Question: I have 3 divs that i'm using to show navigation at the top of my page in my site. All using the JQuery function:
'''
$('#div_button').click( function() {
$('#div_nav').slideToggle();
);
'''
The problem is, I can get a scenario where I get 2 slidetoggles/ divs on top of one another and thats not good. When I click one button to start slideToggle I would like to remove any other divs that are currently being shown.
A picture describing the problem:

Can anyone propose a solution?
Thanks in advance
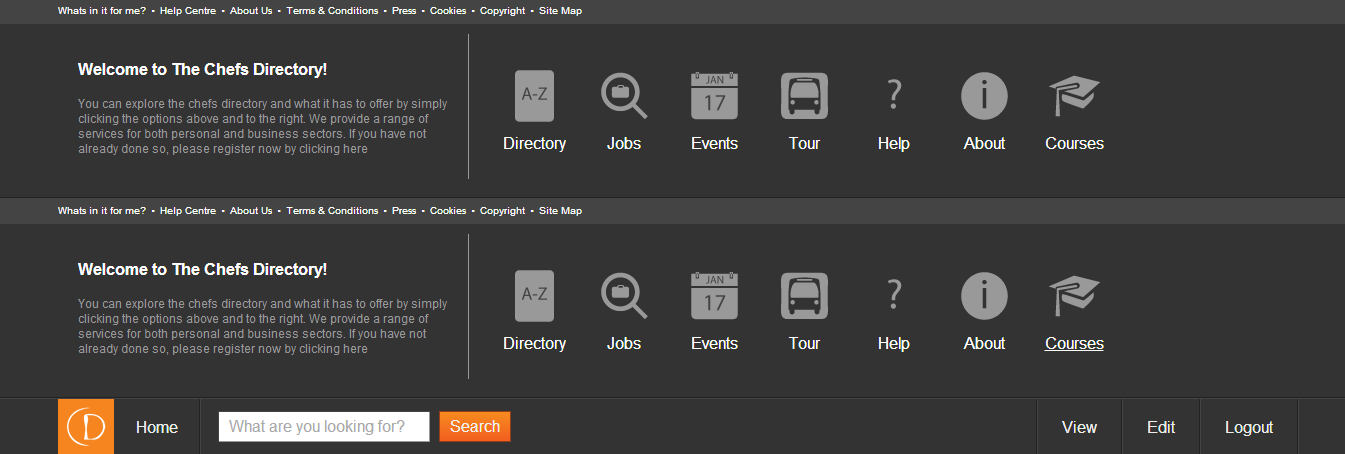
Answer: I've managed to find a way to solve this problem. Basically you need to use this function to wait for other slideToggles or slideUPs to complete:
'''
$('#tcd-home-view-nav').slideUp(function(){
// Animation complete.
$('#tcd-home-edit-nav').slideToggle();
});
'''
Cheers people for helping me solve this. Chris